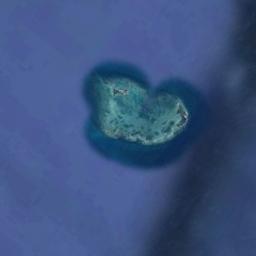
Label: island